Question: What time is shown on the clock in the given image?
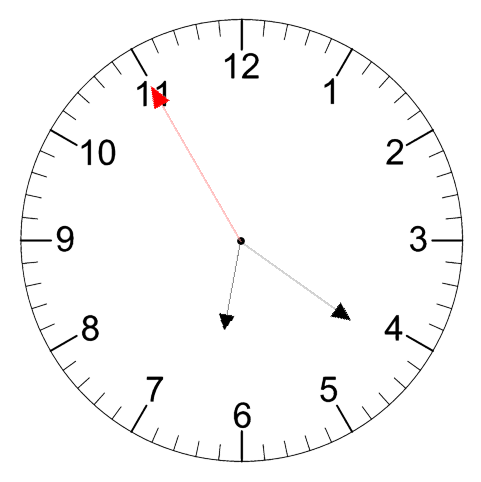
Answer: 06:20:55